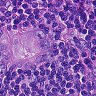
Metastatic tissue present: yes